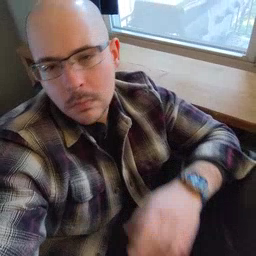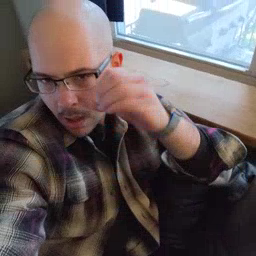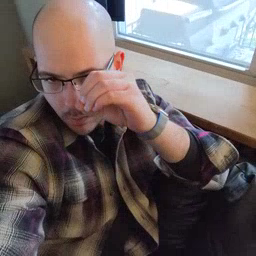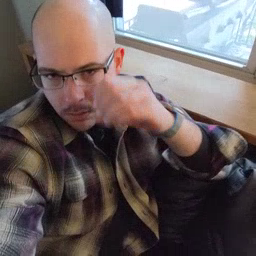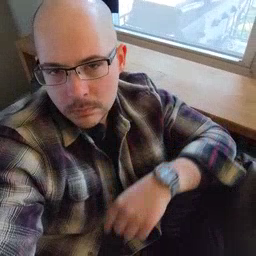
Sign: owl